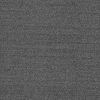
Atmospheric dust classification: dusty